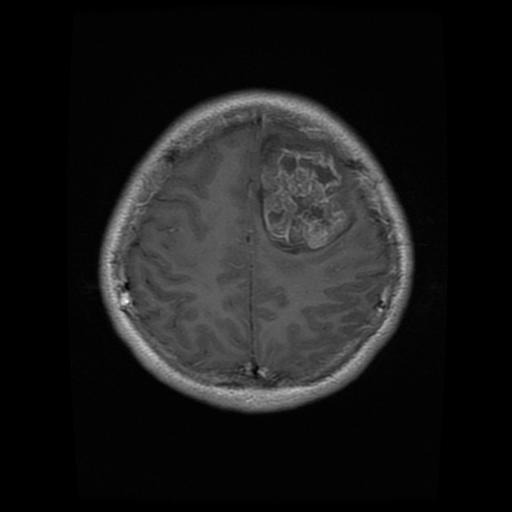
Label: glioma